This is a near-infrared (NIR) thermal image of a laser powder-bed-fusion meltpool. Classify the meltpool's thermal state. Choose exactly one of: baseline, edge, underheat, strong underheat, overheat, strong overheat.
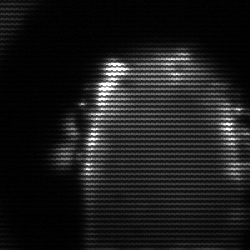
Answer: baseline